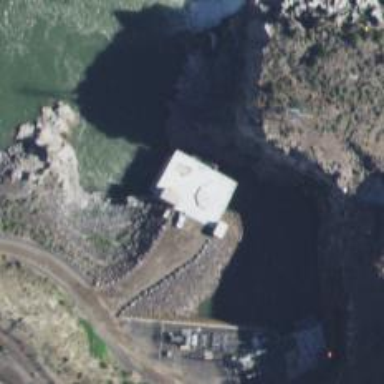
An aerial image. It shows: Hydro power generator which operates based on dam.